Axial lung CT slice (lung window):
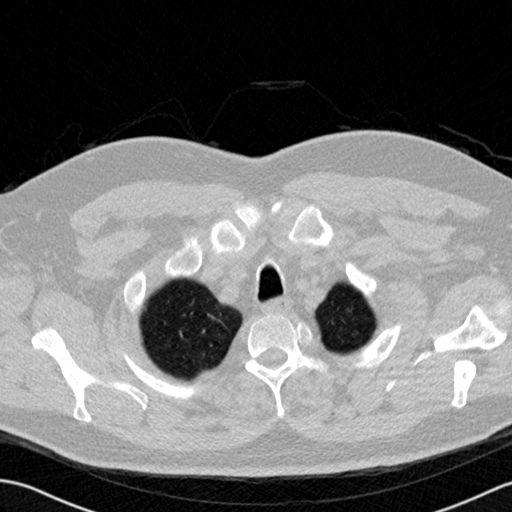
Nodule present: no